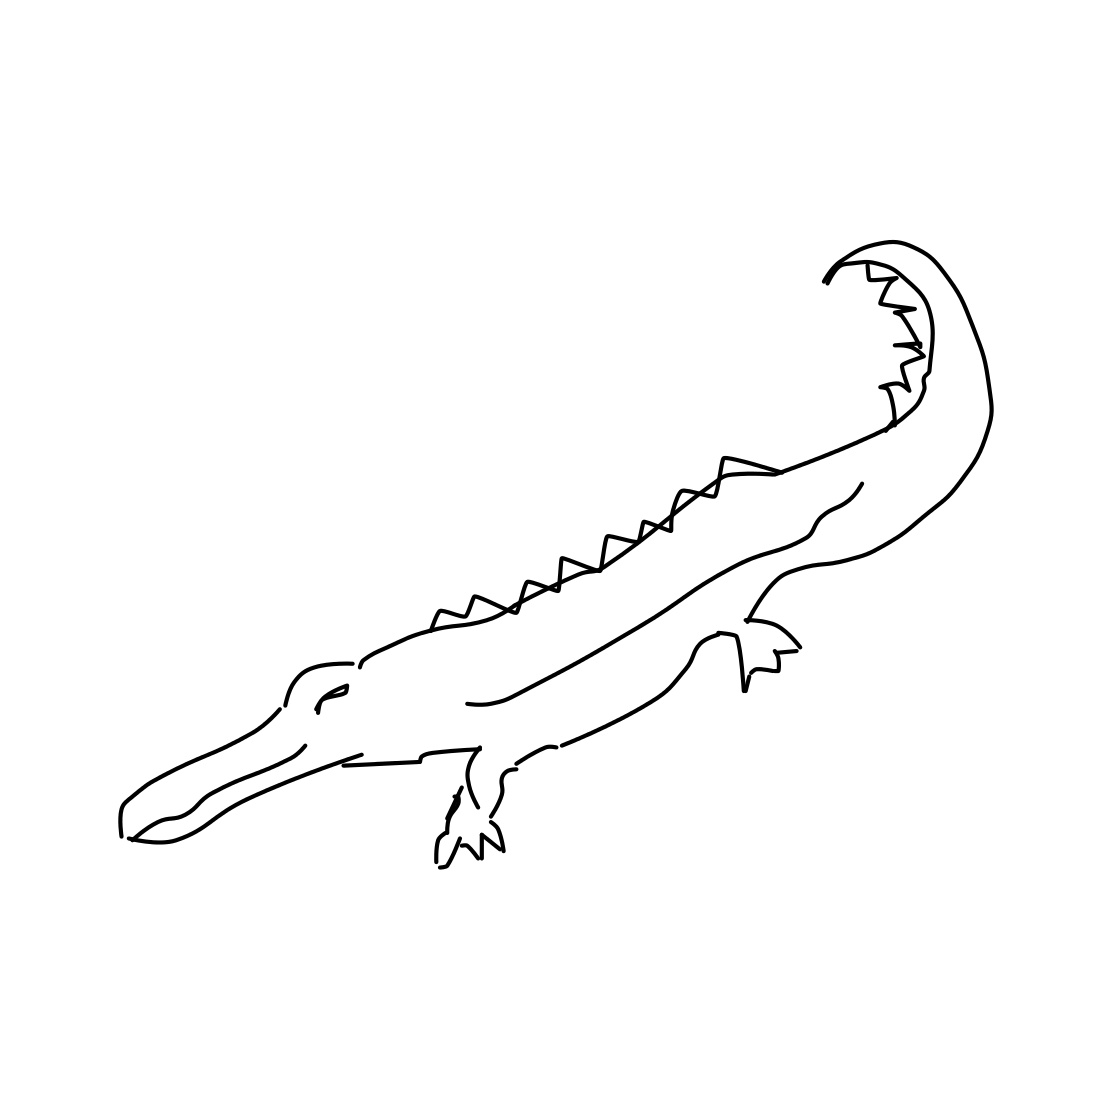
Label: crocodile